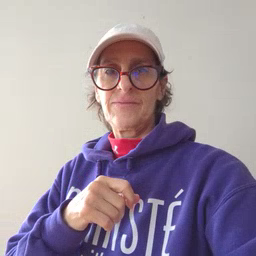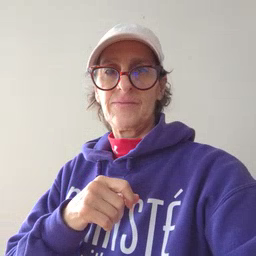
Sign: gift